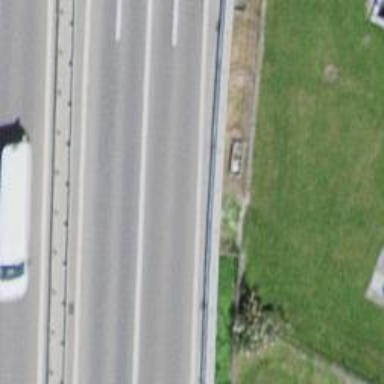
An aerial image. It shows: Primary highway on asphalt bridge.